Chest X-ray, AP view. Patient: 65 years old, sex M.
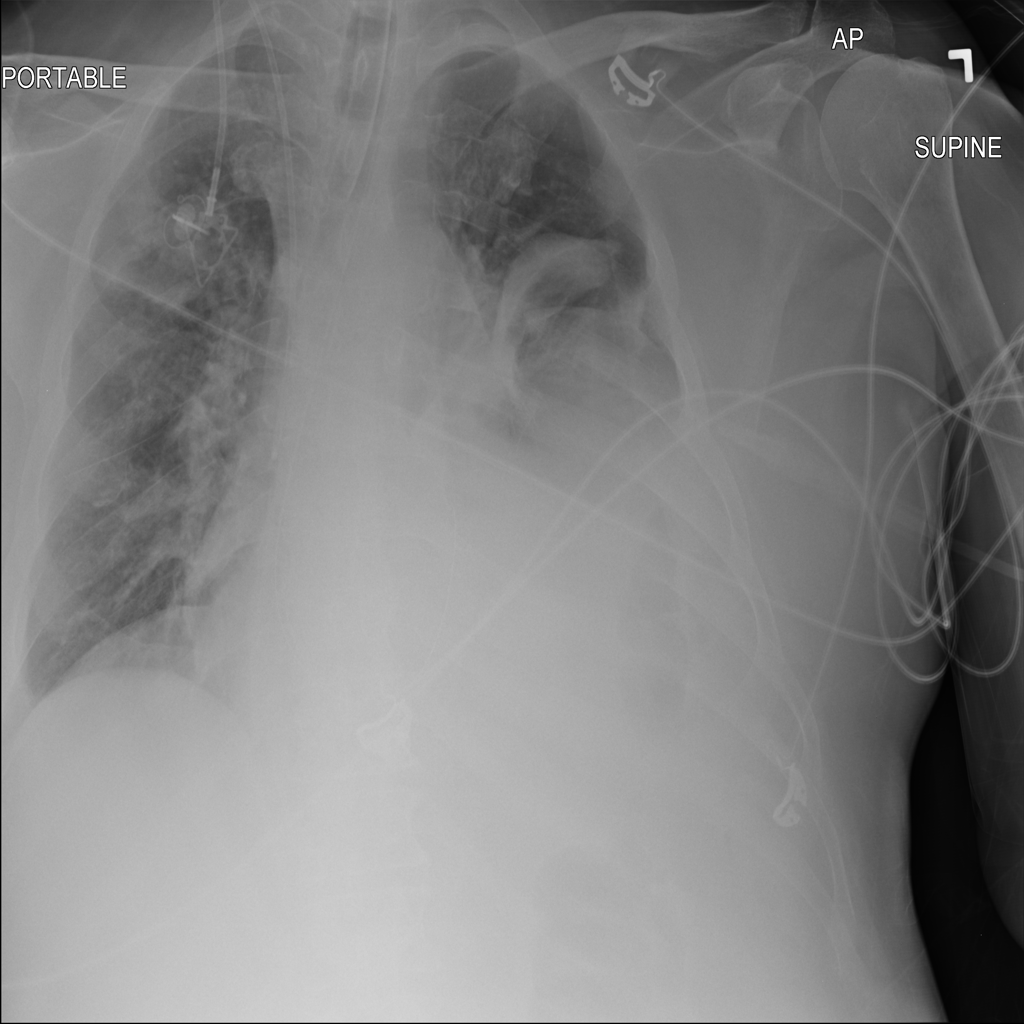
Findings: No Finding